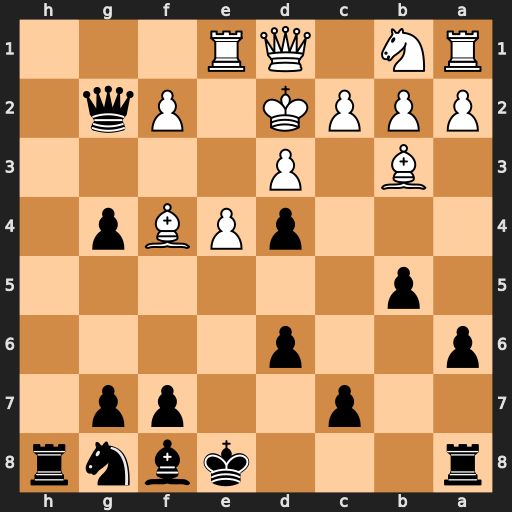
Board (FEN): r3kbnr/2p2pp1/p2p4/1p6/3pPBp1/1B1P4/PPPK1Pq1/RN1QR3
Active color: b
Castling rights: kq
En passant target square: -
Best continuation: Qxf2+ Kc1 Qxf4+